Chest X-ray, PA view. Patient: 56 years old, sex F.
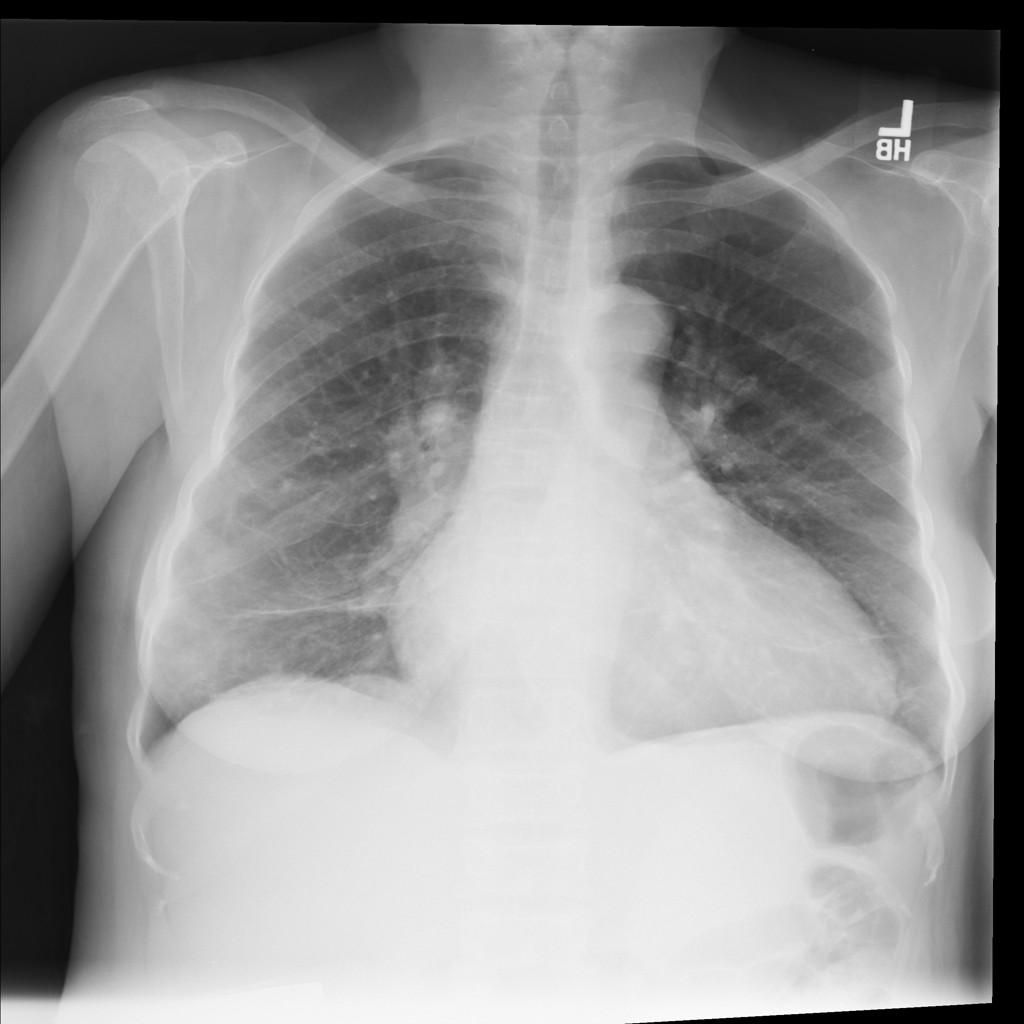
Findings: Atelectasis, Fibrosis